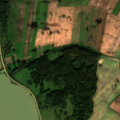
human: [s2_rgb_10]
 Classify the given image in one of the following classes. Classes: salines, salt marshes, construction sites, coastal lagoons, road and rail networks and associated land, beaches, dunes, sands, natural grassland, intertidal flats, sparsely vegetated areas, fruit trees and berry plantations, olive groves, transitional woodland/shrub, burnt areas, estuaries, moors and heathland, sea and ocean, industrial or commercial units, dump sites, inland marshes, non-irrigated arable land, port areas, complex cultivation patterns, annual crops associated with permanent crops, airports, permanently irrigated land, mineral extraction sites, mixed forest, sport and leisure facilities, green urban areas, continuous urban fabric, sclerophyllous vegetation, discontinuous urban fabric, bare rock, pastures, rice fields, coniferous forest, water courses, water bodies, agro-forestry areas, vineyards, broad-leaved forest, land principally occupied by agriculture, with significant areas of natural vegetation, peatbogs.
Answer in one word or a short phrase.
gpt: non-irrigated arable land, transitional woodland/shrub, water bodies